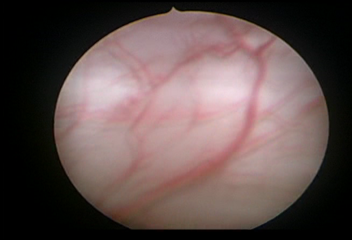
Modality: WLC
Class: Normal mucosa
Bladder cancer association: No